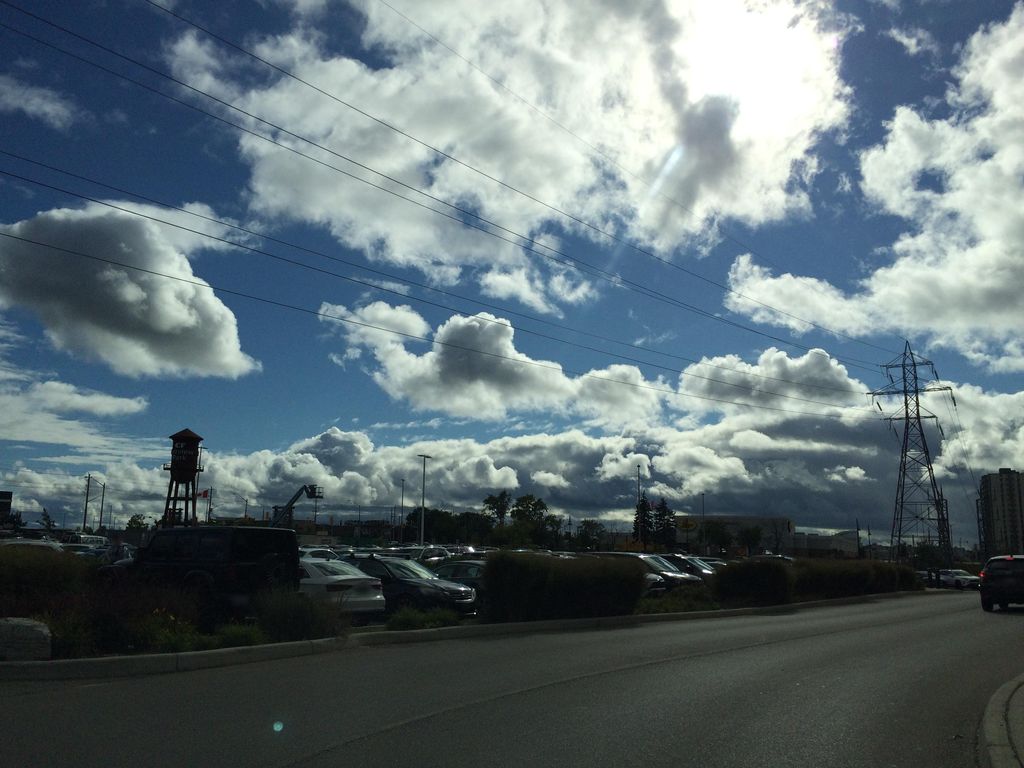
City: kitchener-waterloo